Field crop: maize
Growth stage: 2
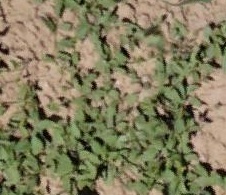
Species: convolvulus